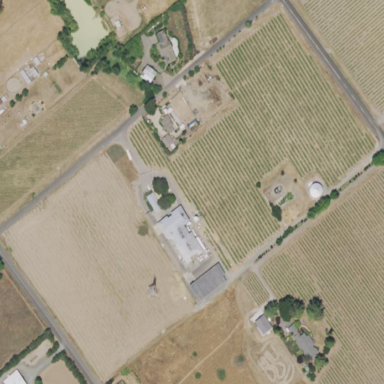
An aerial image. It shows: Vineyard with wine grapes as the crop.